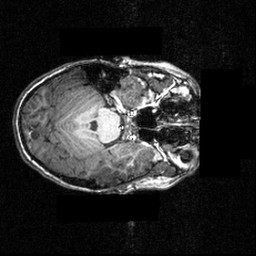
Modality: T1w
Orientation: axial
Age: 12
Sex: female
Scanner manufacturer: siemens
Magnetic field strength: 3.951 T
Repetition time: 1.5 s
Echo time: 0.00335 s